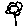
Label: flower